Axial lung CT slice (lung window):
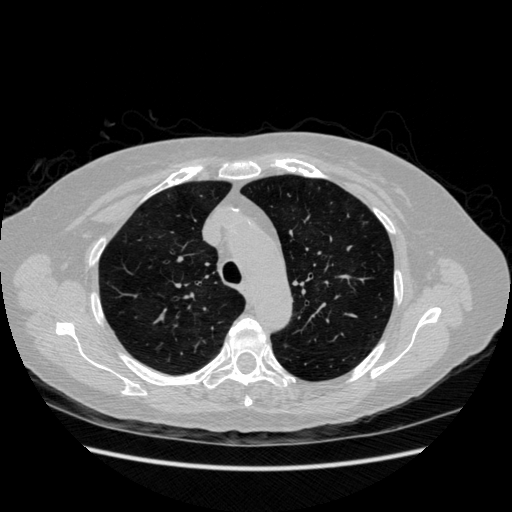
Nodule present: no